Question: I have <URL> are of the fixed width and centered:
'''
h1,h2,h3,p,div,form {
text-align: center;
}
'''
I'd like to add a vertically-tiled png image underneath (just a stripe of height), which would display a fixed width of white and the rest should be some other color (like red in the example below) or gradient and should grow
with the page width:

How do you do it best (i.e. most reliable and for most browsers) with CSS or HTML?
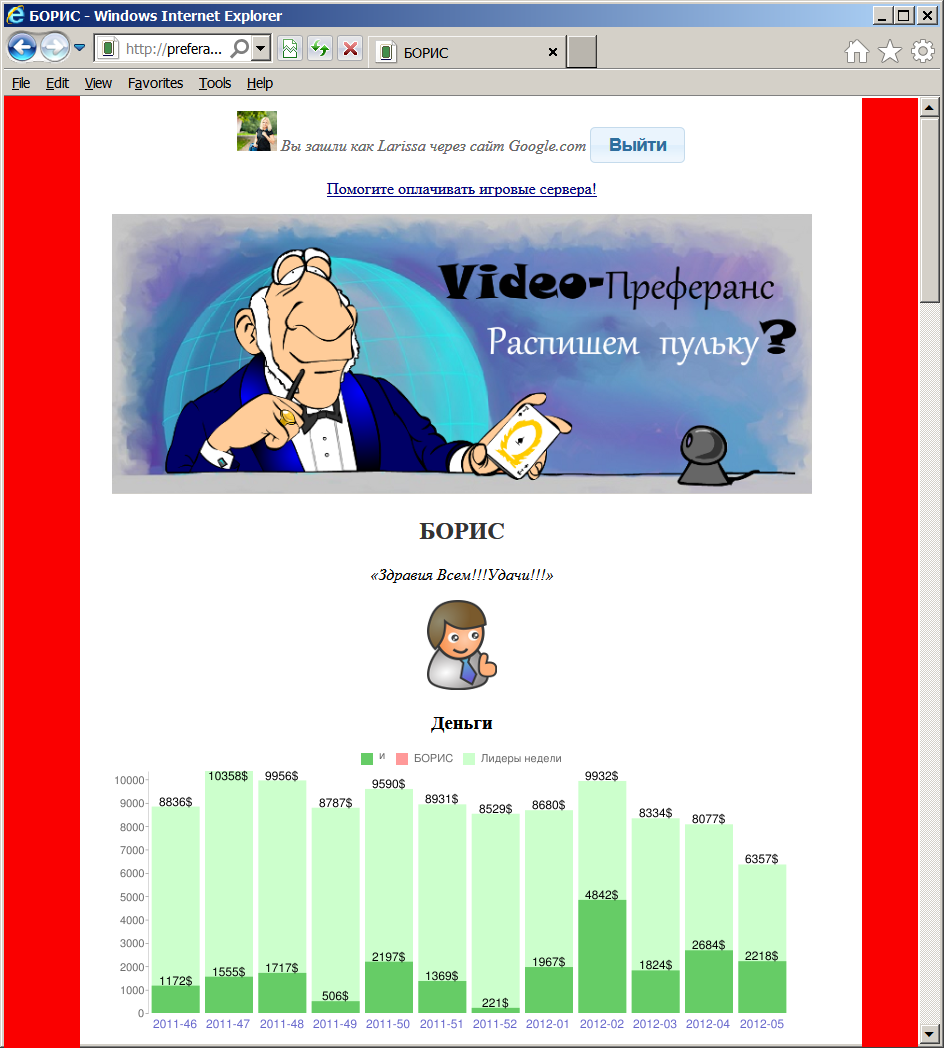
Answer: You'll need to put your content into a container of 800px in order to achieve both, the red or gradient background the striped PNG effect. So all your content would then go into a '.container' div and your styles would be:
'''
body{
background:#ff0000;
}
.container{
width:800px;
margin:0 auto;
position:relative;
background:url('/path/to/image/image.png') repeat 0 0;
}
'''
So all your content which currently appears in the 'body' tag, will have to be placed in the '.container' div tag like so:
'''
<body>
<div class='container'>
<p></p>
<h3></h3>
.....
</div>
</body>
'''
Ideally, if you're targeting a minimum screen resolution of 800 x 600, your '.container' width should be lesser than 800 to avoid the horizontal scrollbar.
You might also find the links below useful in trying to create both, cross-browser gradients and the PNG:
1. Stripe Generator - http://www.stripegenerator.com/
2. CSS gradient creator - http://www.colorzilla.com/gradient-editor/
The gradient creator above creates gradients using CSS and also has support for IE. In IE however, since the gradients are created using IE filters, it tends to cut any content hidden inside it, instead of allowing it to overflow. You can always also just use an image to create the gradient.
You might also want to consider using CSS PIE, for IE compatibility - <URL>
Hope this helps.